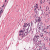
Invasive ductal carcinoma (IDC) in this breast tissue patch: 1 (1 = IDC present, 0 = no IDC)